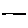
Label: line